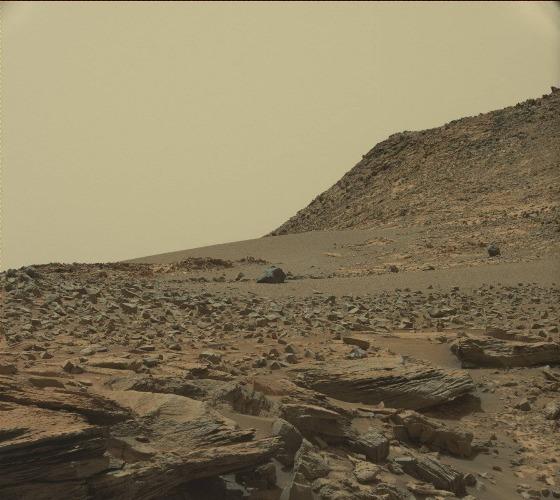
Terrain classes present: Bedrock, Gravel / Sand / Soil, Rock, Shadow, Sky / Distant Mountains